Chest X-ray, PA view. Patient: 51 years old, sex F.
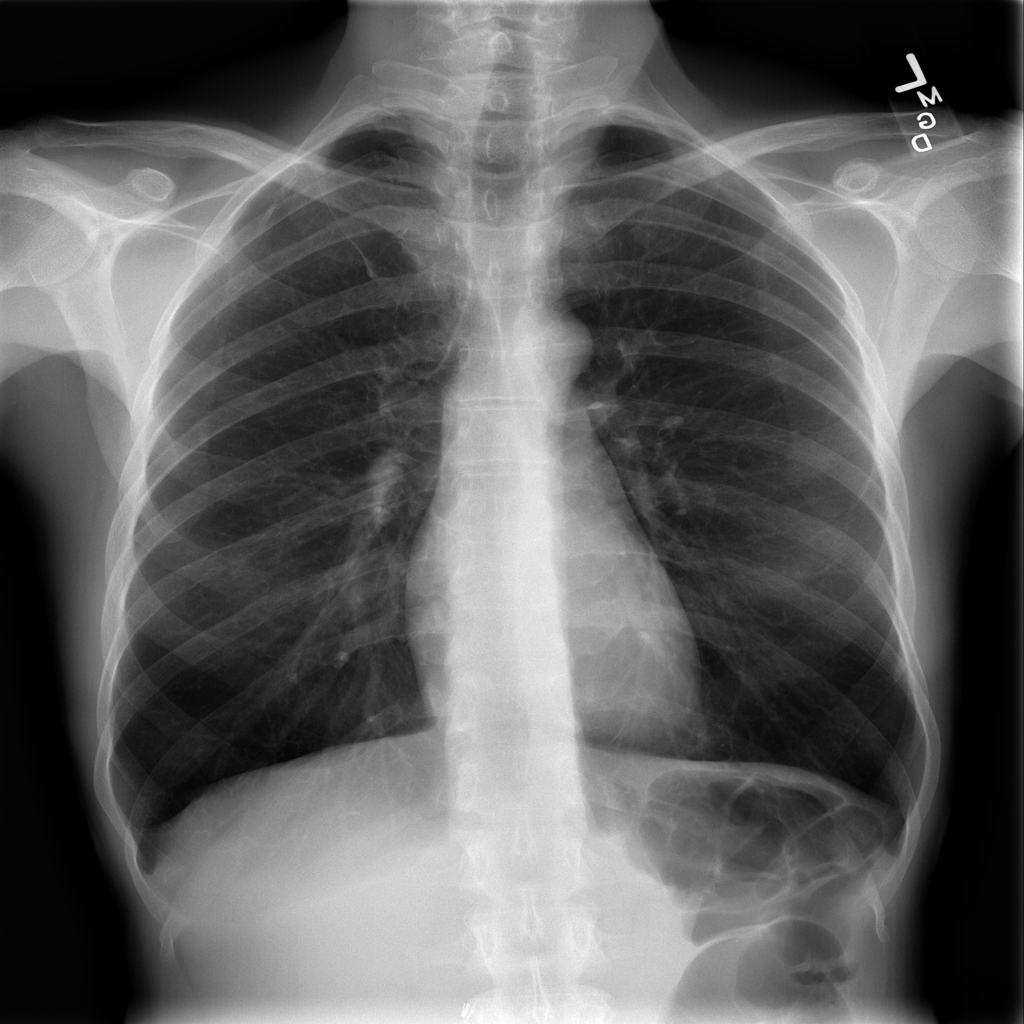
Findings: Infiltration